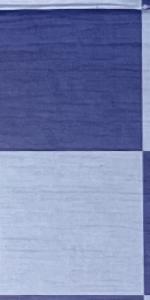
Label: Empty